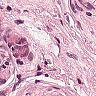
Metastatic tissue present: yes